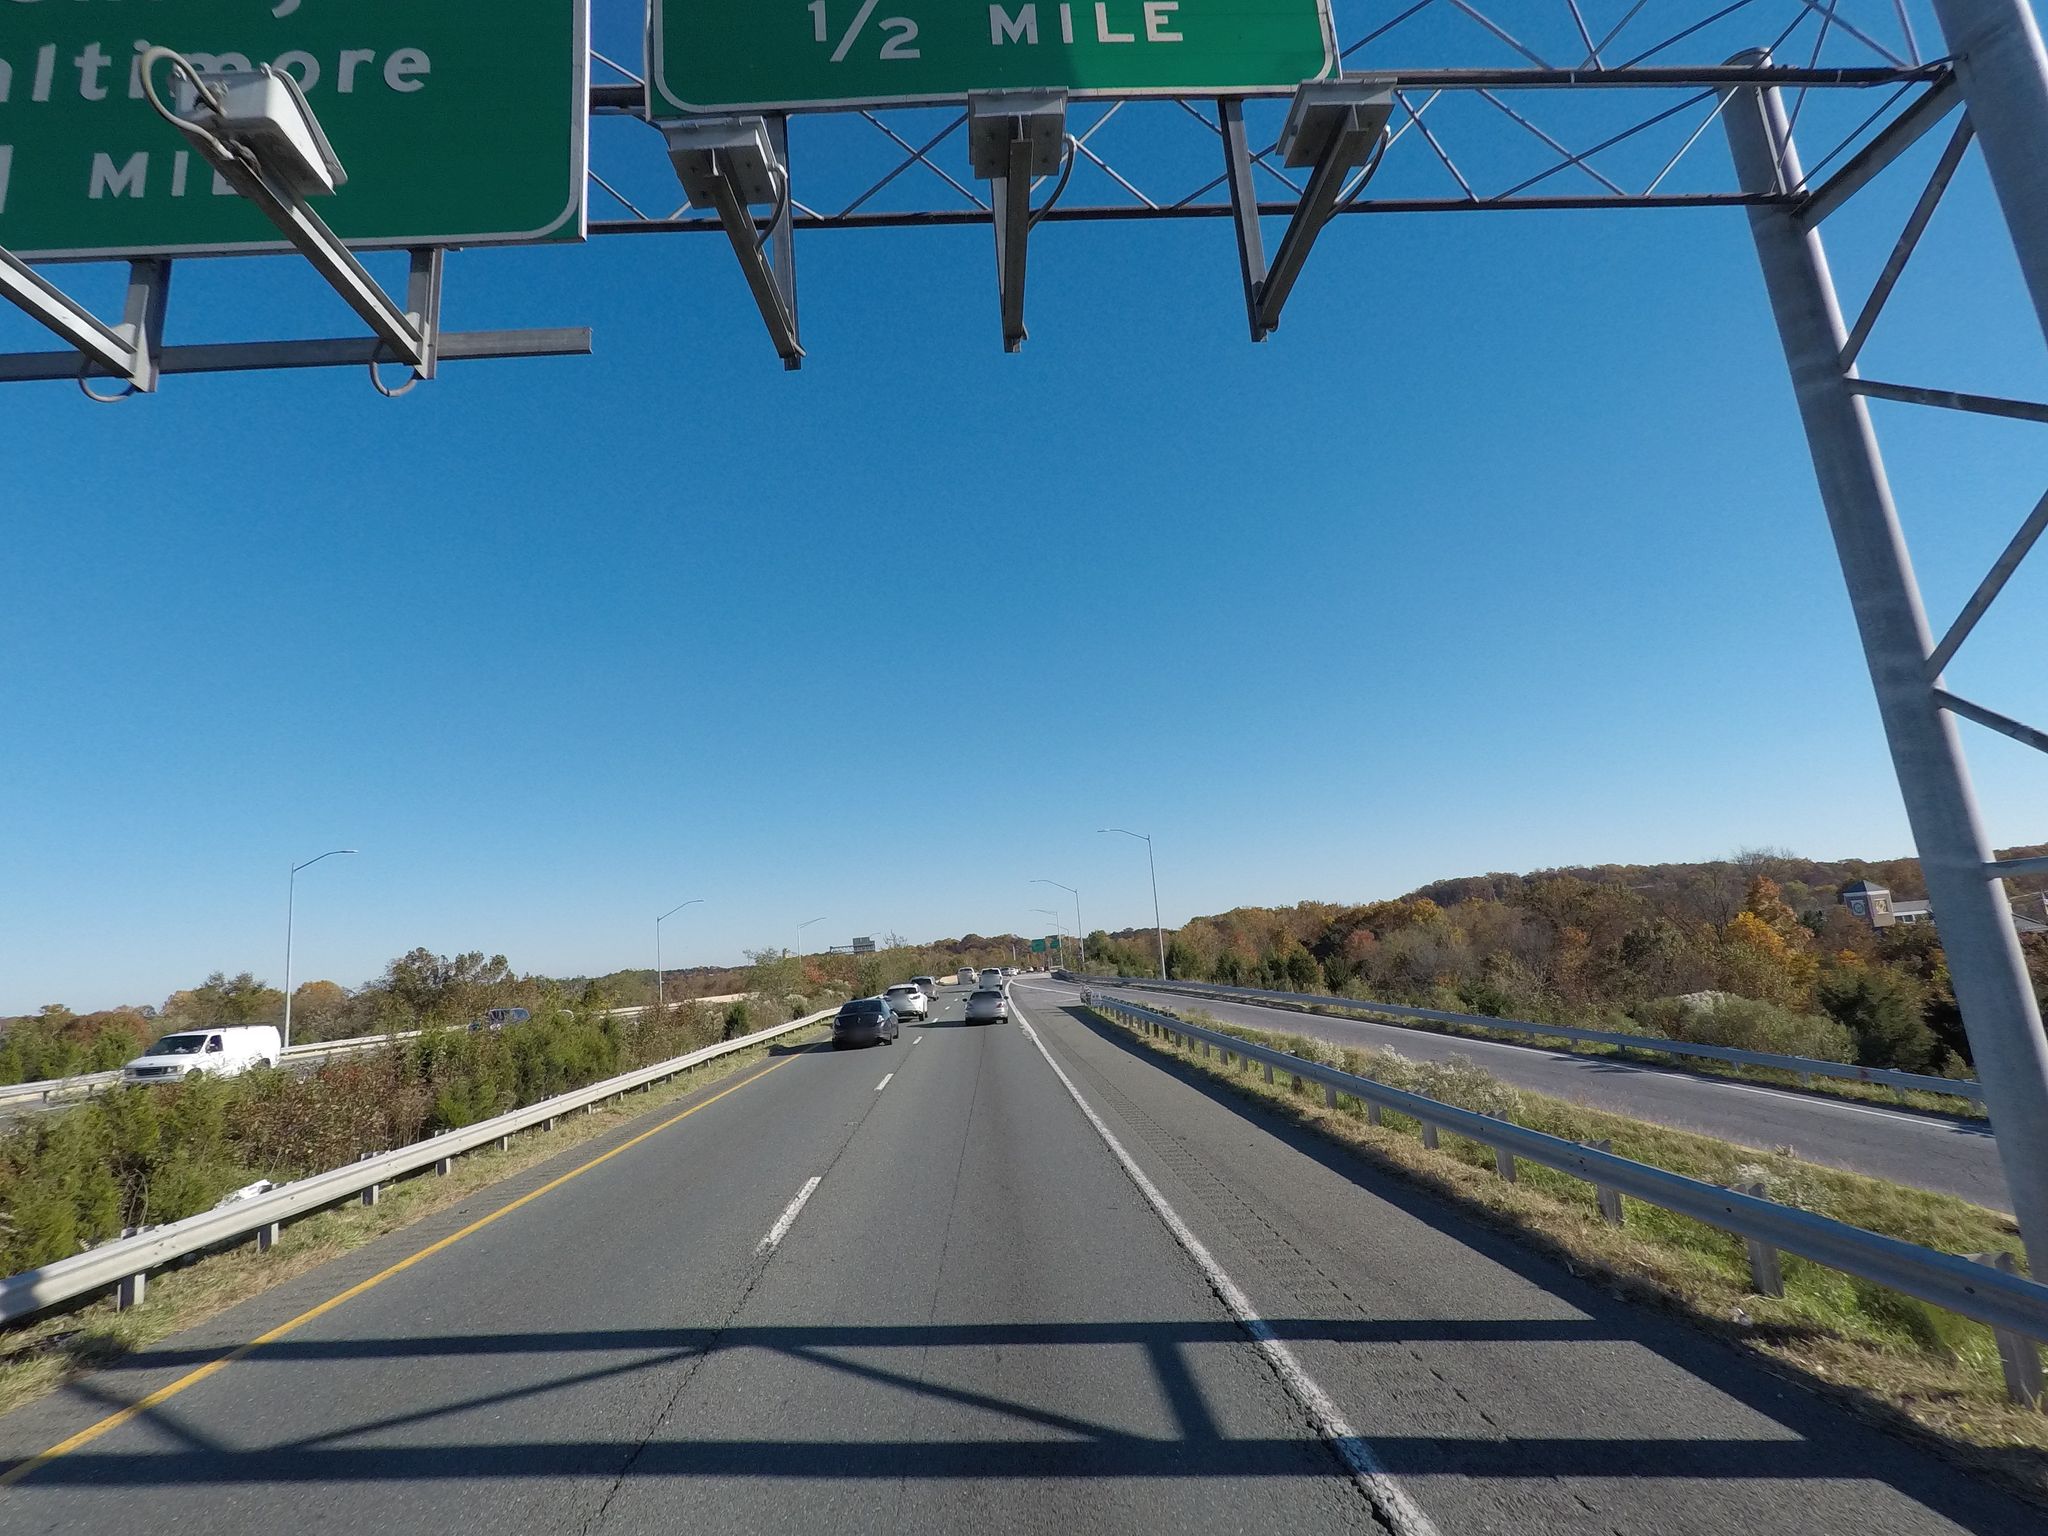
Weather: clear
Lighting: day
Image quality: good
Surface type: driving surface
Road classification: motorway
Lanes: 2
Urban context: suburban or peri-urban
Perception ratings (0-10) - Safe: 4.76, Lively: 1.85, Beautiful: 3.7, Boring: 4.65, Depressing: 7.38, Wealthy: 1.48